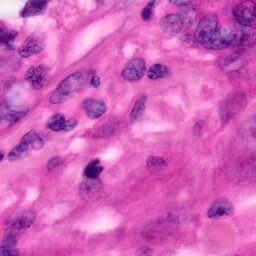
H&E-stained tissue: Pancreatic